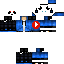
A female skeleton skin with dark skin, wearing white bald dressed in a blue tshirt and black pants, featuring a closed mouth.